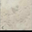
Piece: xx